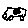
Label: car